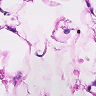
Metastatic tissue present: no